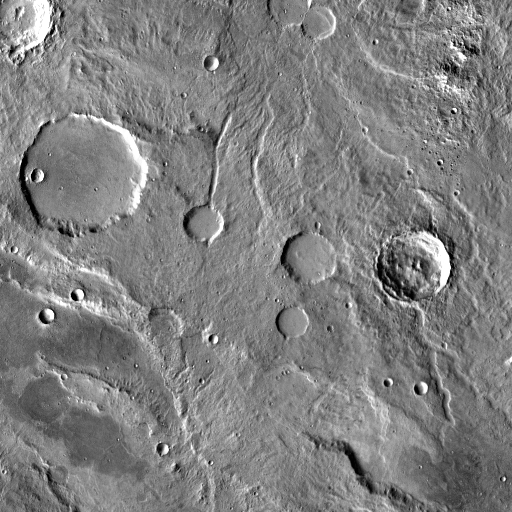
Crater classes present: Background, Other, Layered, Buried